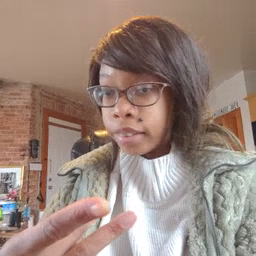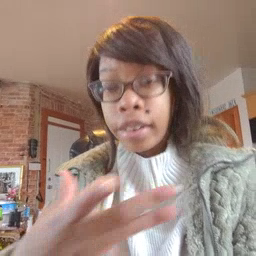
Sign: like